Question: '''
@Transactional
@Modifying
public boolean deleteBook(String callno, String studentid) {
boolean userFounds= false;
Session session=this.sessionFactory.openSession();
System.out.println("check update:"+callno);
System.out.println("check update:"+studentid);
// delete operation
String SQL_QUERY2 ="delete from IssueBook where callno= ? and studentid=?";
Query query= session.createQuery(SQL_QUERY2);
query.setParameter(0, callno).executeUpdate();
query.setParameter(1, studentid).executeUpdate();
return userFounds;
}
'''
i am getting 500-server exception
on here
query.setParameter(0, callno).executeUpdate();
query.setParameter(1, studentid).executeUpdate();

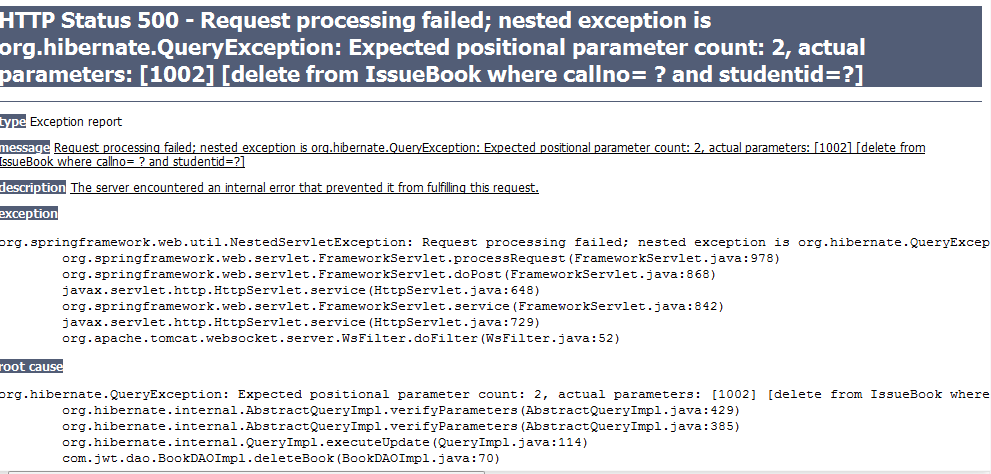
Answer: '''
String SQL_QUERY2 ="delete from IssueBook where callno=:callno and studentid=:studentid";
Query query= session.createQuery(SQL_QUERY2);
query.setParameter(callno, callno);
query.setParameter(studentid, studentid);
return query.executeUpdate();
'''
The issue in your code is executeUpdate() should be invoked once after setting all the parameters.